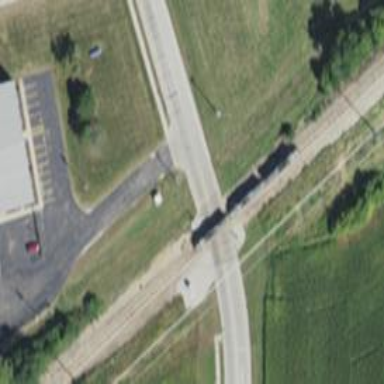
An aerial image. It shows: Railway level crossing.